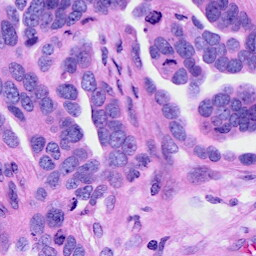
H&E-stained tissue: Ovarian